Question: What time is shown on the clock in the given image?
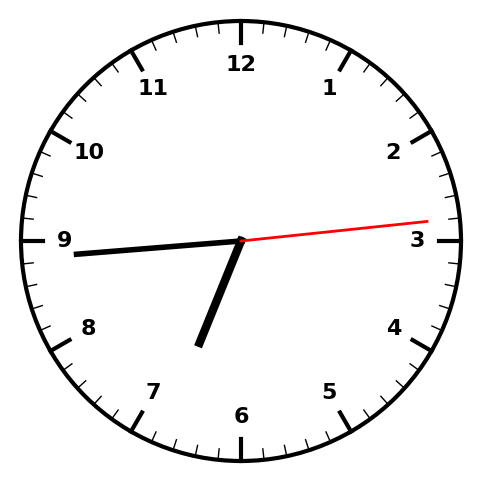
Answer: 06:44:14